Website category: auto
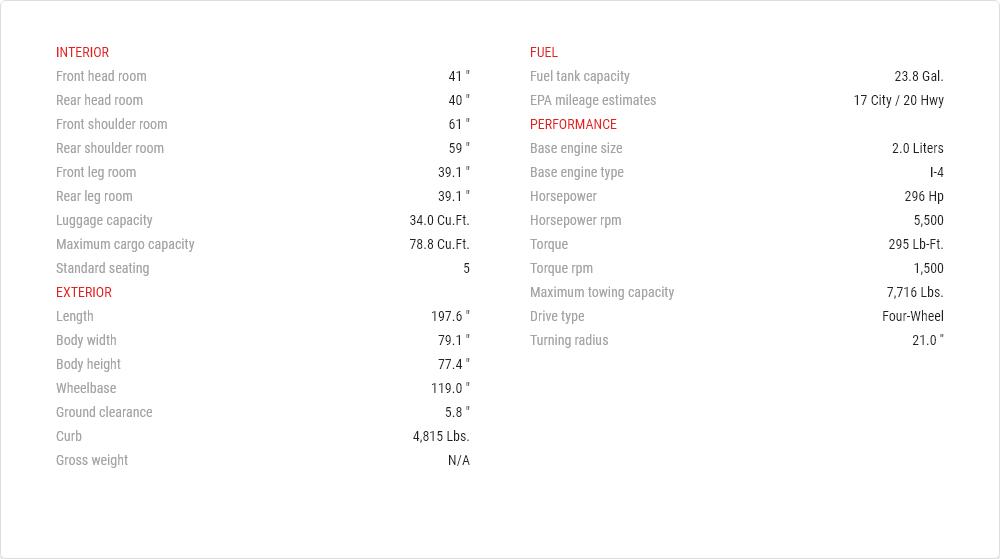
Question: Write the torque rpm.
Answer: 1,500

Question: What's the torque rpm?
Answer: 1,500

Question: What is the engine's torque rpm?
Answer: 1,500

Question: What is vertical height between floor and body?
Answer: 5.8 "

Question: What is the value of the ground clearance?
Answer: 5.8 "

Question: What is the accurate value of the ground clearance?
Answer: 5.8 "

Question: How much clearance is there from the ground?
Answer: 5.8 "

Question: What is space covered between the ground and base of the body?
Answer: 5.8 "

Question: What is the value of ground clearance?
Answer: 5.8 "

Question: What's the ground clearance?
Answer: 5.8 "

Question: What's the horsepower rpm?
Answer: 5,500

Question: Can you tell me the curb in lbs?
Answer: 4,815 lbs.

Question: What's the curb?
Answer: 4,815 lbs.

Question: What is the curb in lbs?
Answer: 4,815 lbs.

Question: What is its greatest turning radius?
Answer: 21.0 ''

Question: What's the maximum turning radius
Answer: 21.0 ''

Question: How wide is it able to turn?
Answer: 21.0 ''

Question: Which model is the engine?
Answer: I-4

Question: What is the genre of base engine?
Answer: I-4

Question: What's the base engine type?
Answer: I-4

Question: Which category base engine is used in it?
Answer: I-4

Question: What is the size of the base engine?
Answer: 2.0 liters

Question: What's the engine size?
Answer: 2.0 liters

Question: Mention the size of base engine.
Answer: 2.0 liters

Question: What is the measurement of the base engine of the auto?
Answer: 2.0 liters

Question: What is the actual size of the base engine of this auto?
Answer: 2.0 liters

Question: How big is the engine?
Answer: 2.0 liters

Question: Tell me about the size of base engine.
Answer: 2.0 liters

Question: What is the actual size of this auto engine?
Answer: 2.0 liters

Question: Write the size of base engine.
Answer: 2.0 liters

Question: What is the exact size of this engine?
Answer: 2.0 liters

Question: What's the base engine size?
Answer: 2.0 liters

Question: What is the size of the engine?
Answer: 2.0 liters

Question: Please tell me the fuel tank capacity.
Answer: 23.8 gal.

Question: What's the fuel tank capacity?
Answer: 23.8 gal.

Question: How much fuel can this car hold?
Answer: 23.8 gal.

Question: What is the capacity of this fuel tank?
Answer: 23.8 gal.

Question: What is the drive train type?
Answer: four-wheel

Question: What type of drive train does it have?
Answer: four-wheel

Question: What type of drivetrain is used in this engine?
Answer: four-wheel

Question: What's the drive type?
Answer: four-wheel

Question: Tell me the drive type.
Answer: four-wheel

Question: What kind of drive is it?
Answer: four-wheel

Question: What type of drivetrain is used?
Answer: four-wheel

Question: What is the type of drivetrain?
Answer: four-wheel

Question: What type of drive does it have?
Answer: four-wheel

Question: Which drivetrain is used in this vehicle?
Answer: four-wheel

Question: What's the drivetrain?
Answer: four-wheel

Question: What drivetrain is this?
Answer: four-wheel

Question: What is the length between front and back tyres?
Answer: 119.0 "

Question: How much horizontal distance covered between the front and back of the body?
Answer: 119.0 "

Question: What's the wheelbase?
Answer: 119.0 "

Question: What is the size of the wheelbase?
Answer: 119.0 "

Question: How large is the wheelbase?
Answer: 119.0 "

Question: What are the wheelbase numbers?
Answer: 119.0 "

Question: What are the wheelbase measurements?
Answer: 119.0 "

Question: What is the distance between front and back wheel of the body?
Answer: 119.0 "

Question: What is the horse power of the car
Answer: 296 hp

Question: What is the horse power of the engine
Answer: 296 hp

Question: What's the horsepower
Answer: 296 hp

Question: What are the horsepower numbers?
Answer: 296 hp

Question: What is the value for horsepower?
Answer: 296 hp

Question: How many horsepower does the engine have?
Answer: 296 hp

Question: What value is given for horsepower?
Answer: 296 hp